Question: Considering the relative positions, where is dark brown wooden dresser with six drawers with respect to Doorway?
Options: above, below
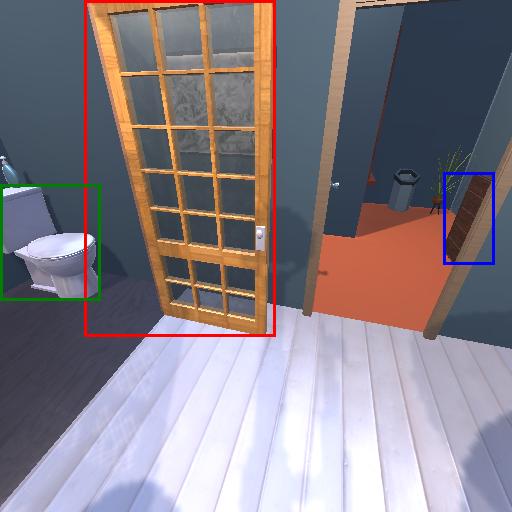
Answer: above